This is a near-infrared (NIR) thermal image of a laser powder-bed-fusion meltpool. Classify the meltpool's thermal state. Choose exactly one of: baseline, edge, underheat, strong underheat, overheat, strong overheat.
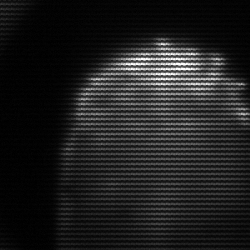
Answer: edge